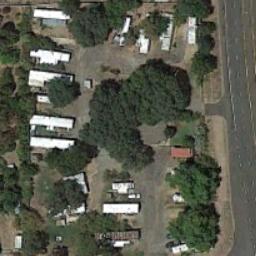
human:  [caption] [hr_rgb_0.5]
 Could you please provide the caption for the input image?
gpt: Here is a 90 degree turn road with rows of mobile homes on both sides .

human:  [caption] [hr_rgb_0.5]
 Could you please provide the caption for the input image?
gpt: Many trees are in the mobile home park .

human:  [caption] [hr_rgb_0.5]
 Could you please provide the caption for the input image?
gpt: The mobile home park has some white mobile homes and some trees are among these mobile homes .

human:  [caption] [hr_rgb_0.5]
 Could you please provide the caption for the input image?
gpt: The mobile home park is on the grass next to some trees and road .

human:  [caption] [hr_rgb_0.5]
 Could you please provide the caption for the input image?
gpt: There are some green trees and white buildings in the mobile home park .